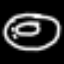
Label: donut